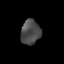
Tissue: prostate
Cell type: T cells
Senescence score: 0.3328
Nuclear area (px): 476
Mean DAPI intensity: 73.994